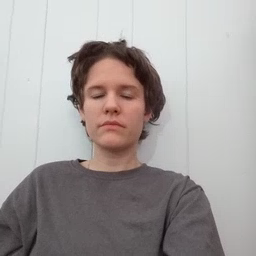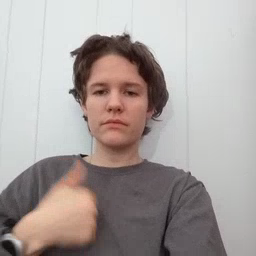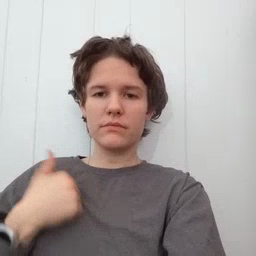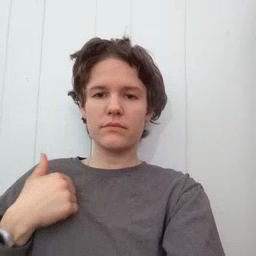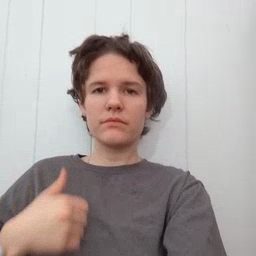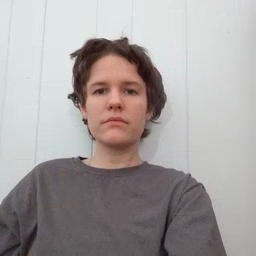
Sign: bath